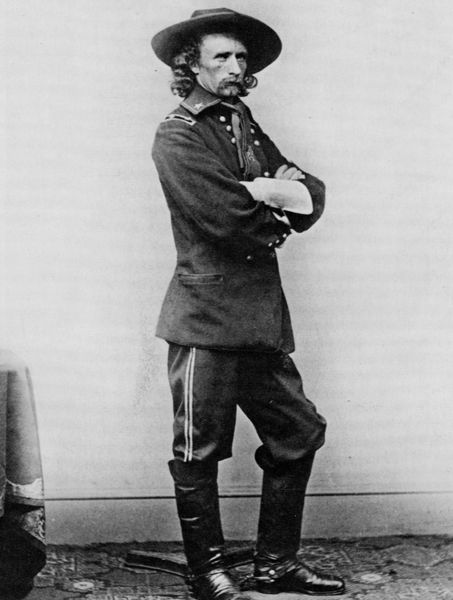
Titel: George Armstrong Custer
Künstler: Mathew B. Brady
Schlagwörter: mann, schatten, weiß, grau, handschuhe, hintergrund, hut, licht, nase, raum, schwarz, tisch, rock, teppich, bart, hose, jacke, schnurrbart, wand, arme, kragen, stehen, ärmel, bildnis, hände, portrait, porträt, tischdecke, boden, haare, mantel, pose, person, locken, beine, leiste, haltung, schnäuzer, ernst, atelier, streifen, kontrapost, monumental, knöpfe, jackett, revers, schnauzbart, schnauzer, foto, fotografie, photographie, tischkante, fussboden, sterne, militär, schwarzweiß, uniform, soldat, posieren, stiefel, schnautzer, photo, schwarz weis, verschränkt, leder, general, stulpen, fotographie, aufnahme, schwarzwei, statur, stifel, schlapphut, psieren, verschränkte arme, atelieraufnahme, huz, standspielbein, karl may, buffalo bill, haltunf, uniiform, yankee, schwarz weiiss, generalstreifen